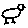
Label: bird